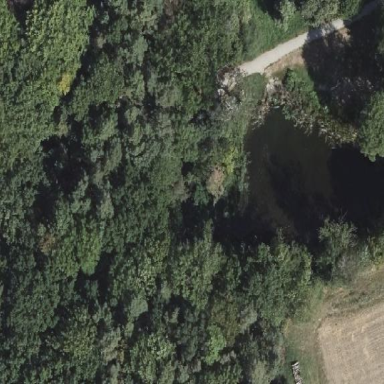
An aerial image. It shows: Serene pond surrounded by nature.